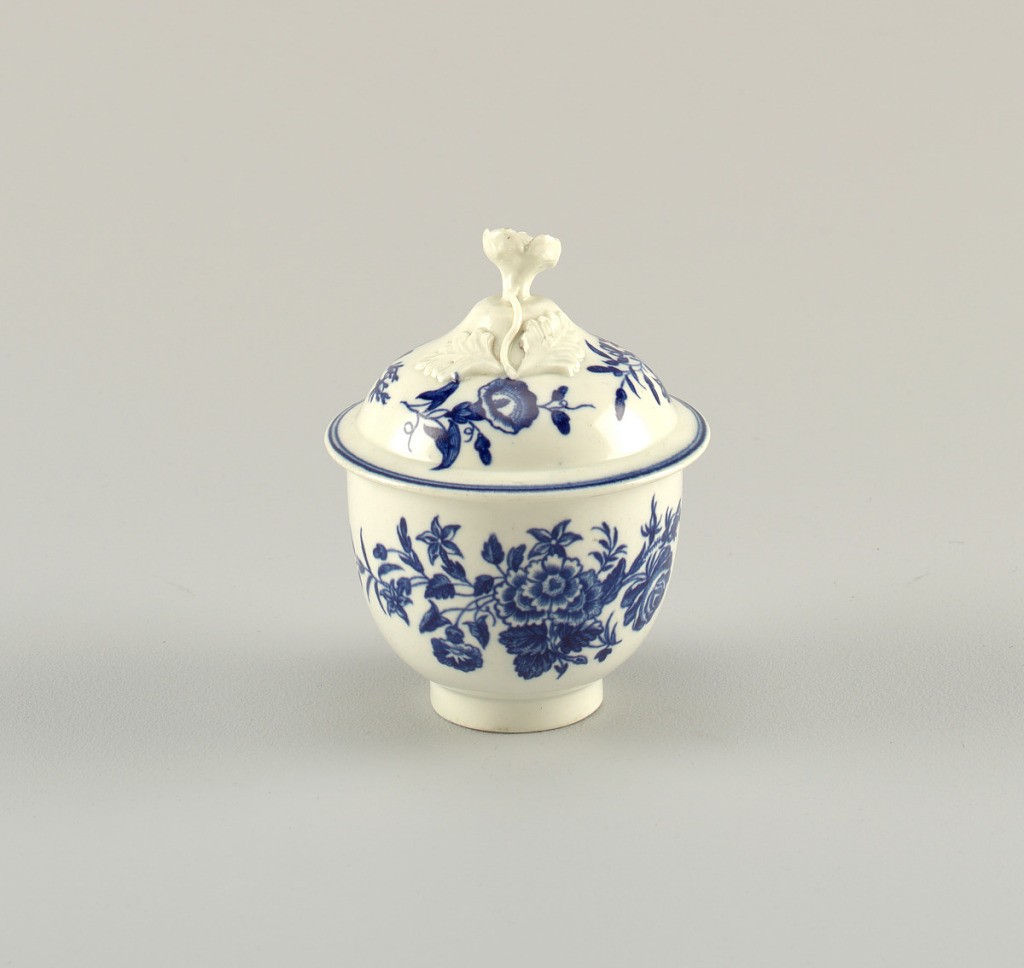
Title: Sugar Bowl
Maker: Royal Worcester, English, established 1751
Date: ca. 1770
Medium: soft paste porcelain, vitreous enamel
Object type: sugar bowl
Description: Elongated hemisphere, on cylindrical foot. Double-domed cover with applied knob of flower in the round attached to a stem and foliage in relief. Decoration of floral sprays.